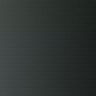
Metastatic tissue present: no